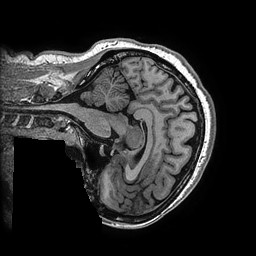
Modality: T1w
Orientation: sagittal
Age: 42
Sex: female
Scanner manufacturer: ge
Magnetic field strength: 3 T
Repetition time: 0.006952 s
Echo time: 0.00292 s